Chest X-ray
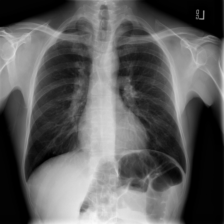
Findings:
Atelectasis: negative
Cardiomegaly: negative
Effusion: negative
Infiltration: negative
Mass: negative
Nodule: negative
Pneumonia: negative
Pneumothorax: negative
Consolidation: negative
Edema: negative
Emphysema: negative
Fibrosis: negative
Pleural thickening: negative
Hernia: negative